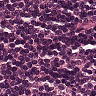
Metastatic tissue present: no